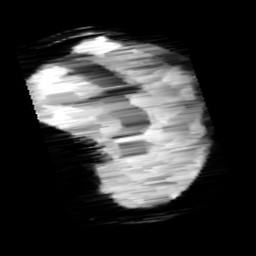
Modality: minIP
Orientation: sagittal
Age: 11
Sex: female
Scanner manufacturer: siemens
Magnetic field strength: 3 T
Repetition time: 0.027 s
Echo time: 0.02 s